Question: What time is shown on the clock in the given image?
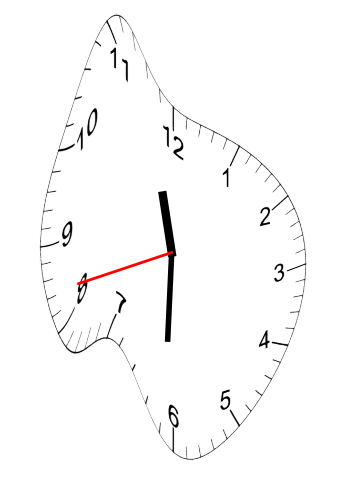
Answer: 11:30:42